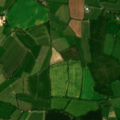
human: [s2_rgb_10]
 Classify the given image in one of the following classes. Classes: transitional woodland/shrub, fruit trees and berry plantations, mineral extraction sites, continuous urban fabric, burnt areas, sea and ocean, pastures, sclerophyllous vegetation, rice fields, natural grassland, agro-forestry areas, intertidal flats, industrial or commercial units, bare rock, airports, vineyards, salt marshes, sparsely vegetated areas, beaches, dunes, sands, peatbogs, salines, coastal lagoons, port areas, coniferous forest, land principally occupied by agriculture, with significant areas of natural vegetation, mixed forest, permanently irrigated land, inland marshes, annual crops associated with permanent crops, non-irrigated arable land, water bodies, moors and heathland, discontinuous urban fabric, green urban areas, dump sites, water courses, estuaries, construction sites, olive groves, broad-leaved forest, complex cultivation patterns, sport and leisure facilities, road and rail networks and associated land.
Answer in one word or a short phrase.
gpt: non-irrigated arable land, pastures